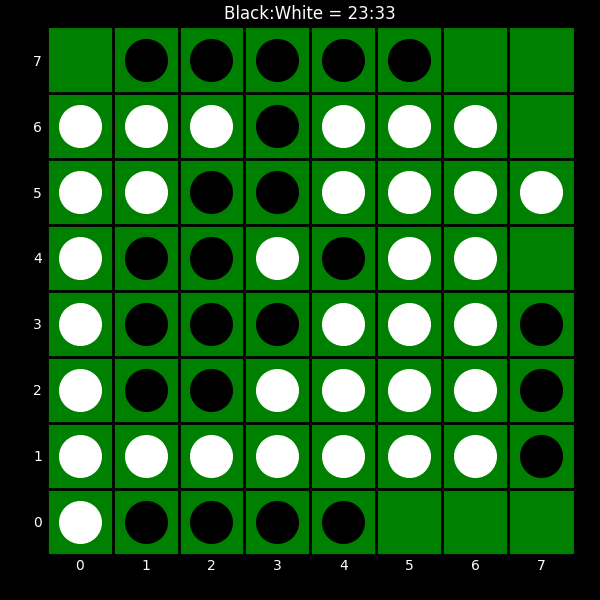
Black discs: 23
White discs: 33